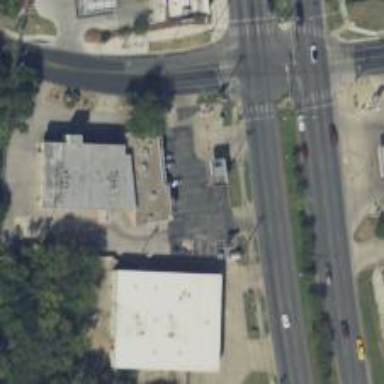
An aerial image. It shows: Convenience shop.